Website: lowes
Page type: cart
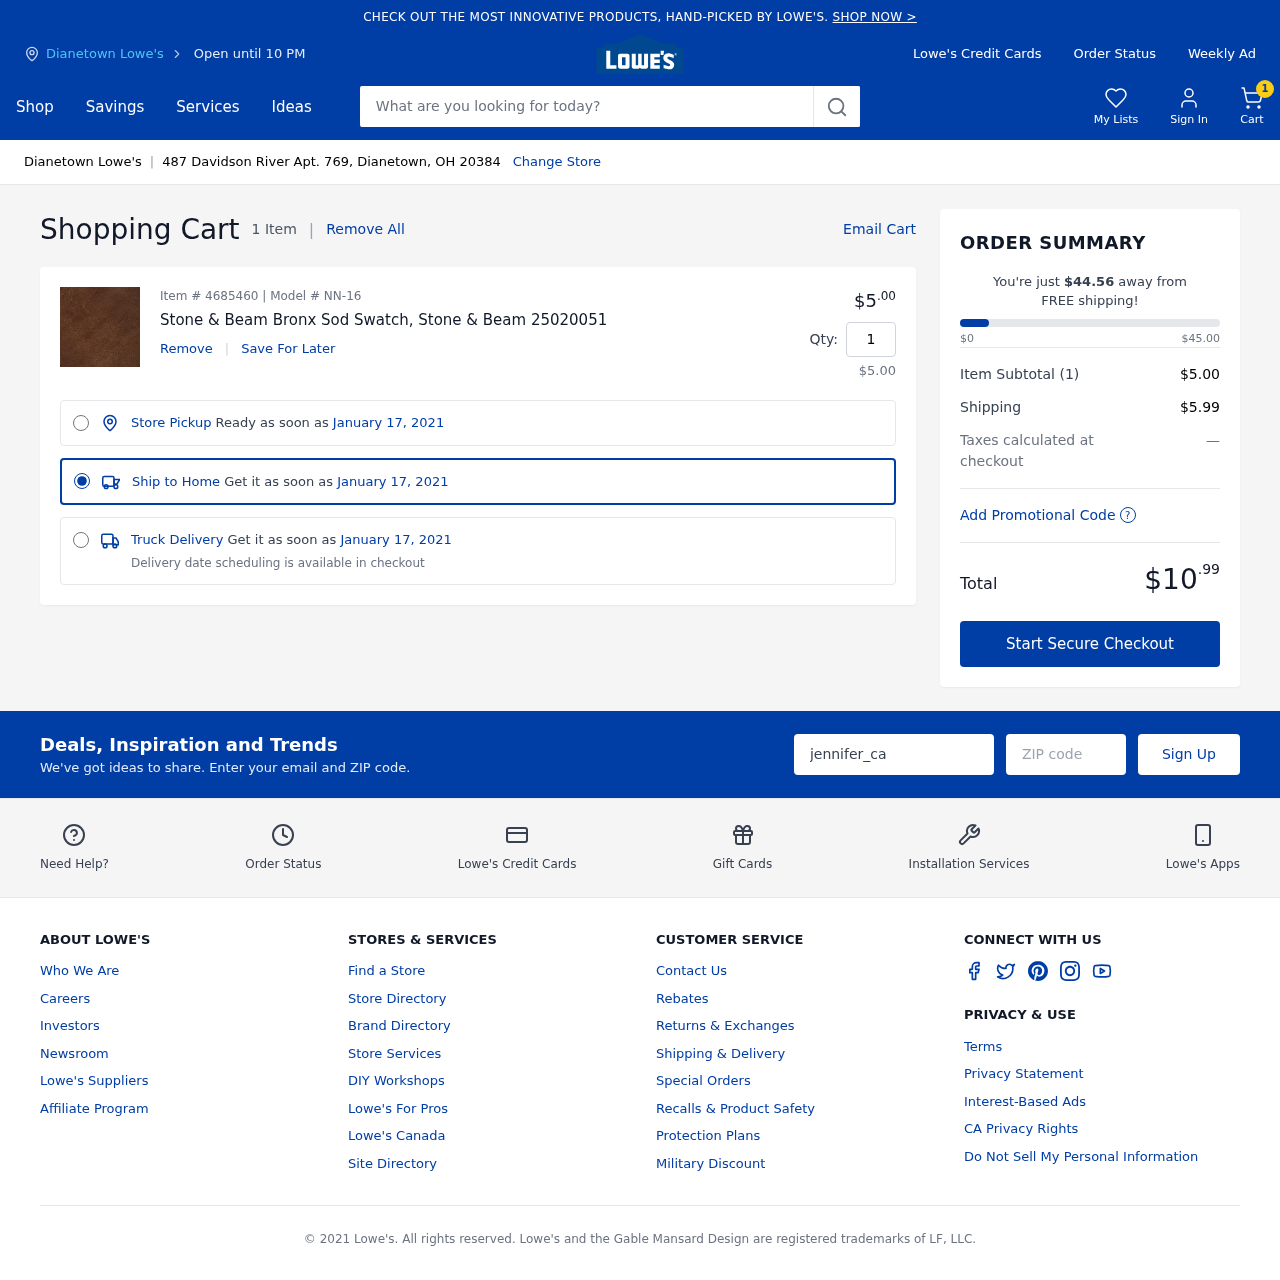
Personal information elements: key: PII_CITY
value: Dianetown Lowe's
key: PII_EMAIL
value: jennifer_campbell@yahoo.com
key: PII_POSTCODE
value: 20384
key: PII_STREET
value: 487 Davidson River Apt. 769
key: PII_CITY_STATE_ZIP
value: Dianetown, OH 20384
Product elements: key: PRODUCT1_NAME
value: Stone & Beam Bronx Sod Swatch, Stone & Beam 25020051
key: PRODUCT1_PRICE
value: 5
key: PRODUCT1_QUANTITY
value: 1
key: PRODUCT1_SUBTOTAL
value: $5.00
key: PRODUCT_ITEM_NUMBER
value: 4685460
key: PRODUCT_MODEL_NUMBER
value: NN-16
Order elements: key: ORDER_NUM_ITEMS
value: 1
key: ORDER_NUM_ITEMS
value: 1 Item
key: ORDER_DELIVERY_DATE
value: January 17, 2021
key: ORDER_SUBTOTAL
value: $5.00
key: ORDER_SHIPPING_COST
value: $5.99
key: ORDER_TOTAL
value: $10.99
Search elements: key: HEADER_SEARCH
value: What are you looking for today?